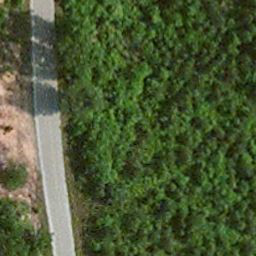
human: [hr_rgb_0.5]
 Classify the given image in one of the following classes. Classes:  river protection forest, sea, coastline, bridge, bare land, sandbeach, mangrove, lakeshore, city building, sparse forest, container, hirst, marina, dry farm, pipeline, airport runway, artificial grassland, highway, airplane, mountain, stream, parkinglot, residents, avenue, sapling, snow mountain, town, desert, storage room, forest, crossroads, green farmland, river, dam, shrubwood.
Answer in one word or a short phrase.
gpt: avenue